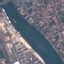
Label: River